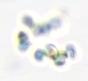
Label: Phaeocystis